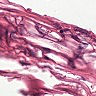
Metastatic tissue present: no